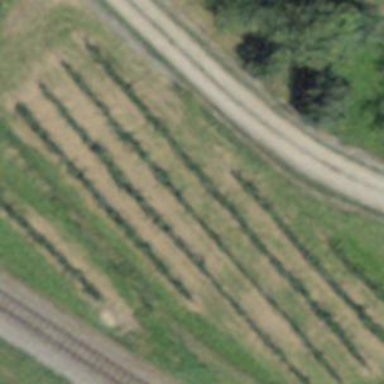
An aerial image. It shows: Vineyard growing grapes.